Question: I have created a table in Html and I would like to make a particular cell to be flashing(on and off ) sort of.Can you please let me know if it is possible using javascript.
'''
<html>
<body>
<h4>Two rows and three columns:</h4>
<table border="1" width="100%" height="400" align="top">
<tr style="height: 1">
<td>
<table width="100%" border="2" height ="100" align="top">
<tr>
<td bgcolor="#FFFF00">1-1</td> <!-- R1C1 Yellow -->
<td>1-2</td>
</tr>
<tr>
<td>1-3</td>
<td>1-4</td>
</tr>
</table>
</td>
<td>
<table width="100%" border="2" height ="100" align="top">
<tr>
<td>2-1</td>
<td>2-2</td>
</tr>
<tr>
<td>2-3</td>
<td>2-4</td>
</tr>
</table>
<td>
<table width="100%" border="2" height ="100" align="top">
<tr>
<td>3-1</td>
<td>3-2</td>
</tr>
<tr>
<td>3-3</td>
<td>3-4</td>
</tr>
</table>
</td>
</tr>
<tr style="vertical-align: top">
<td>
<table width="100%" border="2" height ="100">
<tr>
<td>4-1</td>
<td>4-2</td>
</tr>
<tr>
<td>4-3</td>
<td>4-4</td>
</tr>
</table>
<td>
<table width="100%" border="2" height ="100">
<tr>
<td>5-1</td>
<td>5-2</td>
</tr>
<tr>
<td>5-3</td>
<td>5-4</td>
</tr>
</table>
<td>
<table width="100%" border="2" height ="100">
<tr>
<td>6-1</td>
<td>6-2</td>
</tr>
<tr>
<td>6-3</td>
<td>6-4</td>
</tr>
</table>
</td>
</tr>
</table>
</body>
</html>
'''
In the below image , say Row1 and col 1 , Is it possible in javascript or html to make it flash/blink in yellow? Thanks

I'm able to flash the cells , but currently all of them flash randomly, though i have the time as same. But i want all of them to flash together(At the same time) and go off , then again flash and go off
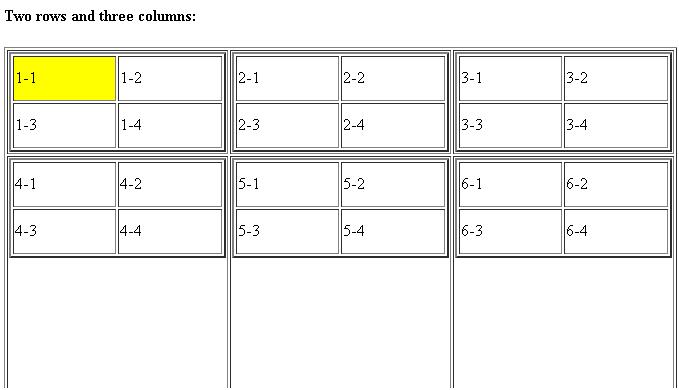
Answer: You can create a javascript function that changes the background color of the desired cell.
Further you can use setInterval() function to call the function after a fixed amount of time.
'''
var flag = true;
function changeColor () {
if(flag==true){
document.getElementById("yourId").style.background="yourColor 1";
flag=false;
}
else if (flag==false){
document.getElementById("yourId").style.background="yourcolor 2";
flag = true;
}
}
setInterval("changeColor()", timeinmillisec);
'''